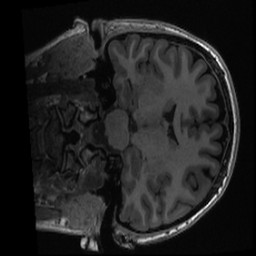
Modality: T1w
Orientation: coronal
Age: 27
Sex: female